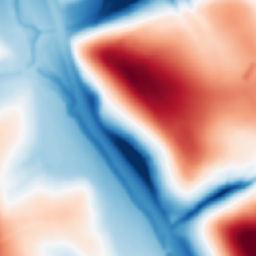
Category: multiscale
Decomposition family: dog
Decomposition parameters: sigma_low: 2
sigma_high: 50
Upsampling method: nearest
Upsampling parameters: scale: 4
Upsampling scale: 4